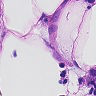
Metastatic tissue present: yes